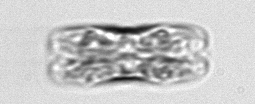
Label: pennate_morphotype1